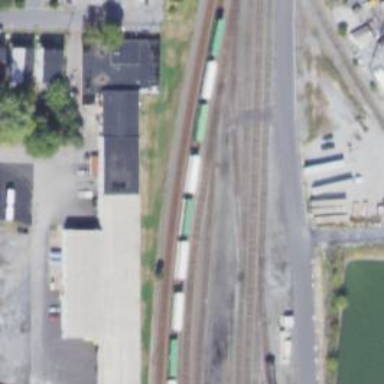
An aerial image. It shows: Railway siding with rails.